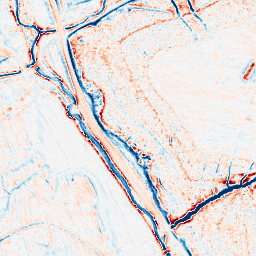
Category: edge_preserving
Decomposition family: anisotropic_diffusion
Decomposition parameters: iterations: 50
kappa: 100
gamma: 0.05
Upsampling method: quintic
Upsampling parameters: scale: 4
Upsampling scale: 4